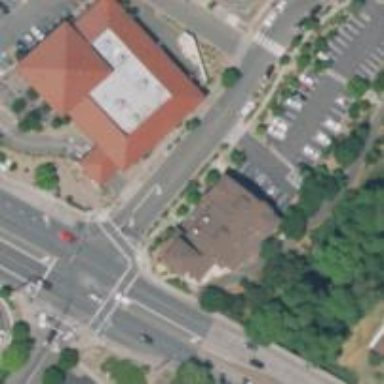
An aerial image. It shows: Pharmacy building providing healthcare services.